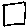
Label: square